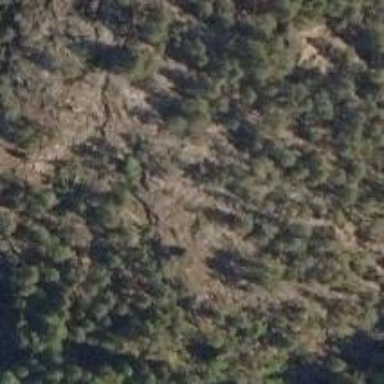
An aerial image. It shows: Cliff in nature.